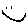
Label: smiley face